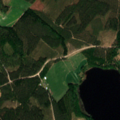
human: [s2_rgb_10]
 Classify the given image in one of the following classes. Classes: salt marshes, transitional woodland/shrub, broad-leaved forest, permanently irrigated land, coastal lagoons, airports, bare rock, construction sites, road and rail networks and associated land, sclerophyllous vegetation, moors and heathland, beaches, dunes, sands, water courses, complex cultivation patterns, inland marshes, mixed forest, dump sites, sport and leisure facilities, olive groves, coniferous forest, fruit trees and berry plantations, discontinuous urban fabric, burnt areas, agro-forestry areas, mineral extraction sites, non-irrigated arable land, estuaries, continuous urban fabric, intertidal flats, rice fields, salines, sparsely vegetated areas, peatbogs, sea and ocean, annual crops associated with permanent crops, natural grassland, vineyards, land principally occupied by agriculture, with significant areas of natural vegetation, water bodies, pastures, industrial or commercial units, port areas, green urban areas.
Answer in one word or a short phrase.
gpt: non-irrigated arable land, coniferous forest, mixed forest, transitional woodland/shrub, water bodies